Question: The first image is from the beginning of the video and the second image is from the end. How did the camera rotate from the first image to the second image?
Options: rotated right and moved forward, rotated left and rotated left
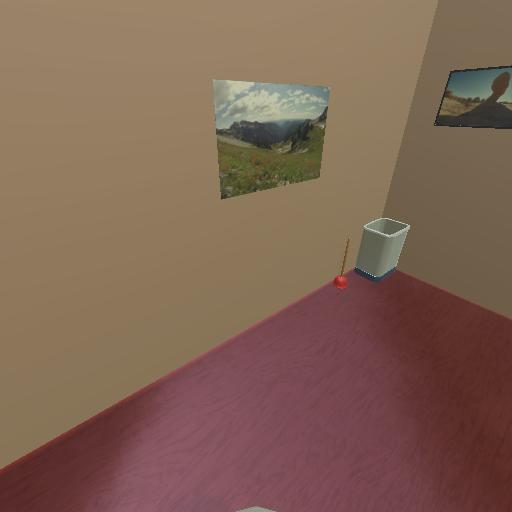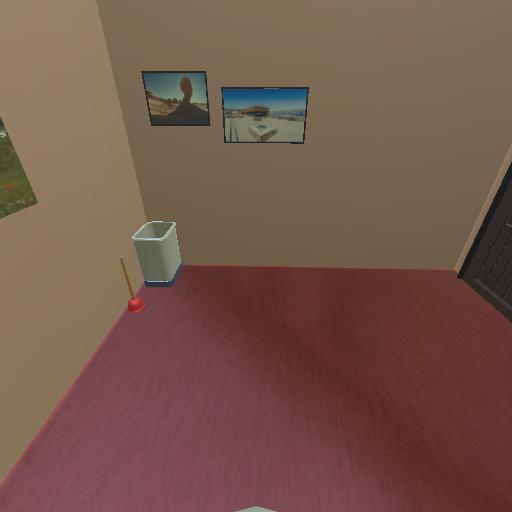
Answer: rotated right and moved forward